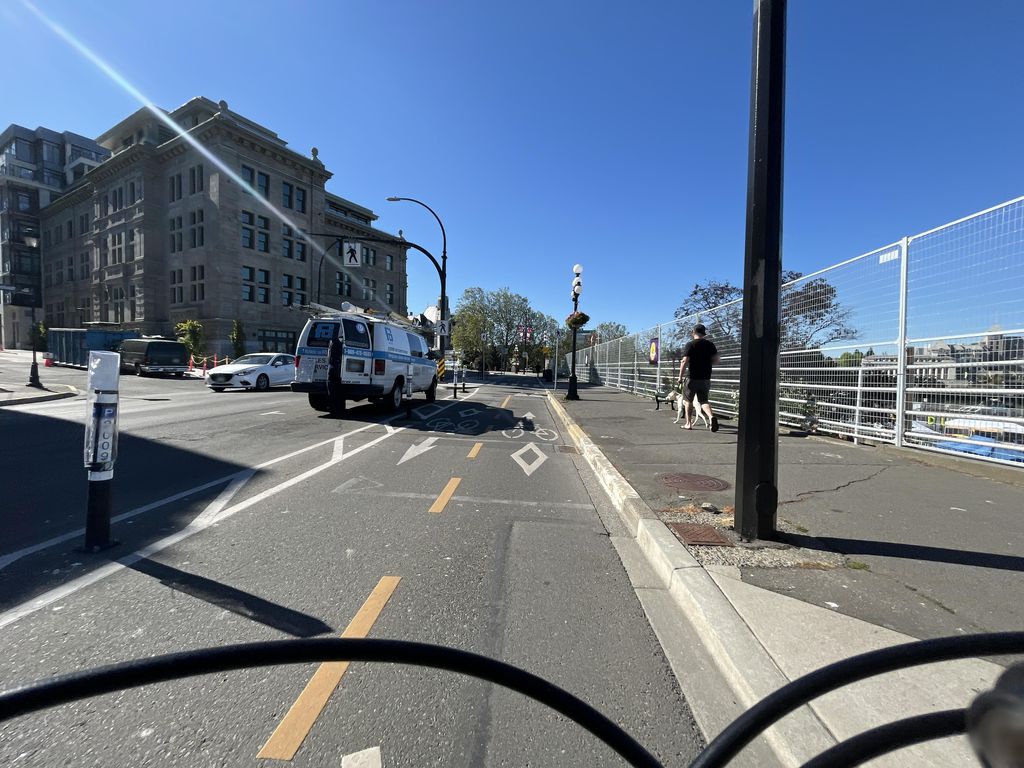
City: victoria